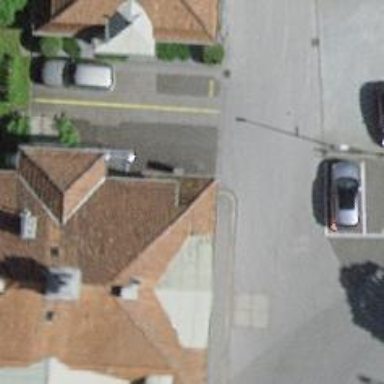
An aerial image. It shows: Bicycle parking shed.